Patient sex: M
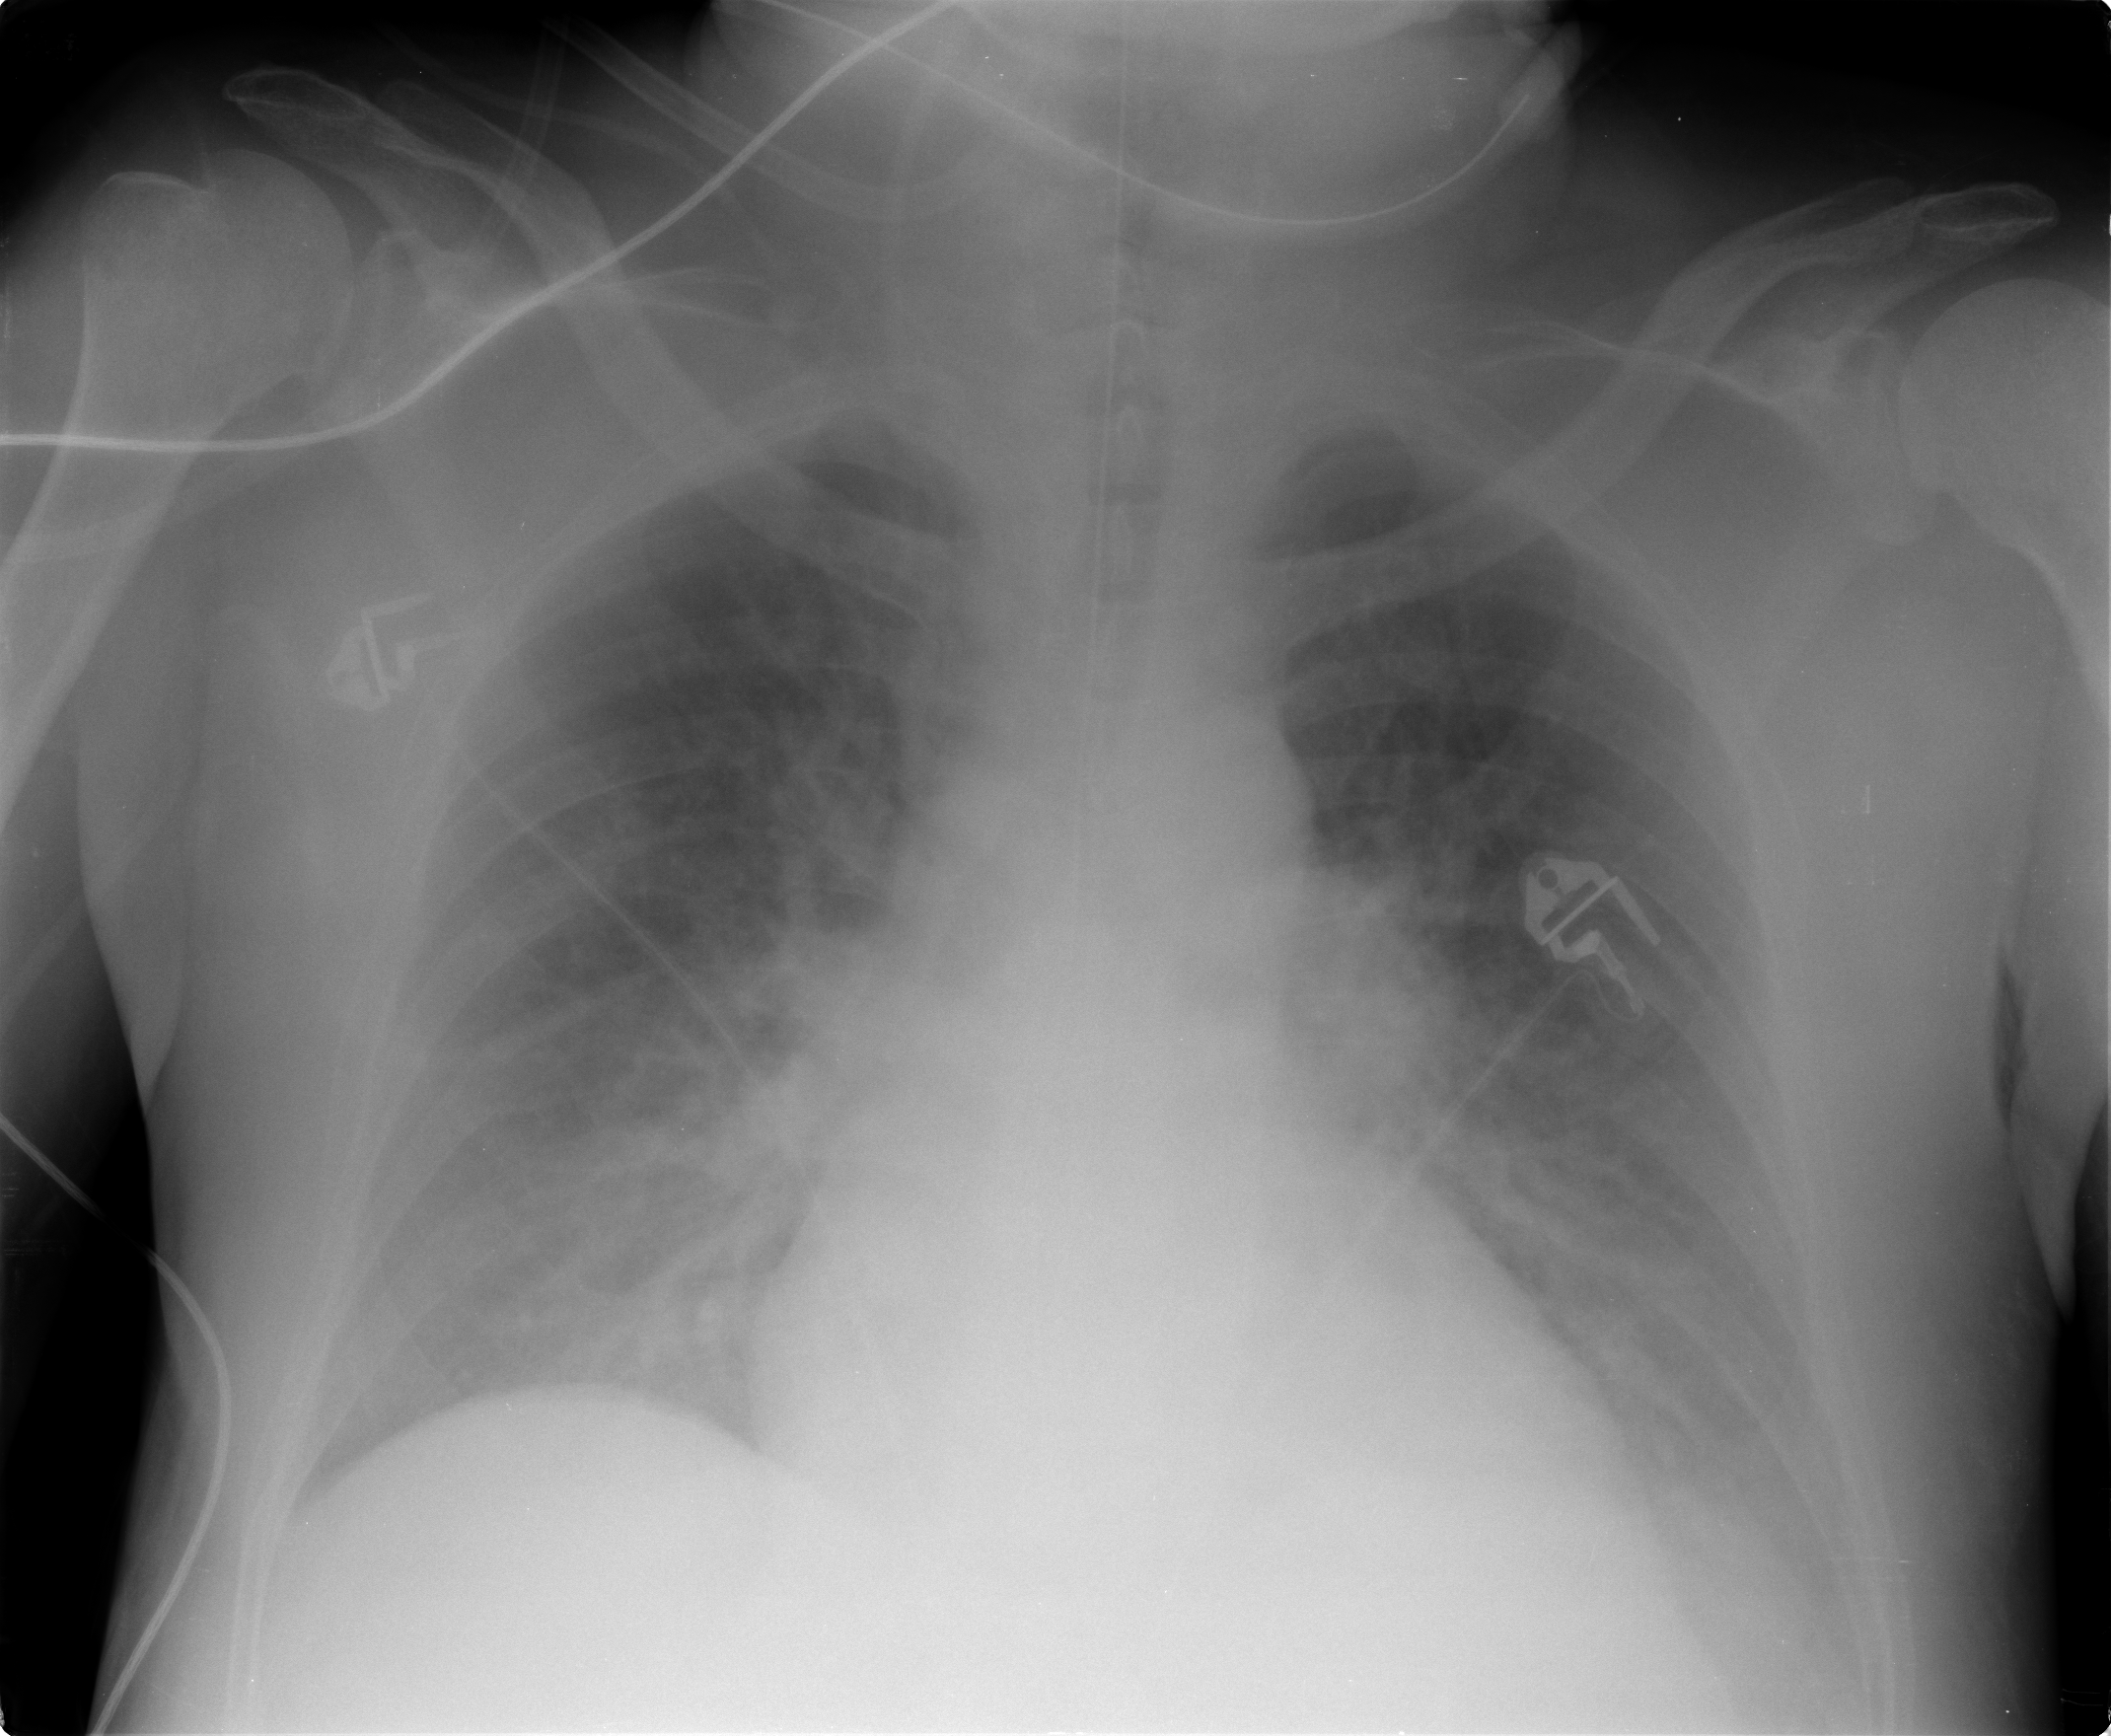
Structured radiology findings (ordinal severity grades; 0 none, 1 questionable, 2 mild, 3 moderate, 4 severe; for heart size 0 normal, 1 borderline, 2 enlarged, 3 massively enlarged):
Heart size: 1
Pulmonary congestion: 2
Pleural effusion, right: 1
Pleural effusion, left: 2
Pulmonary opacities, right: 2
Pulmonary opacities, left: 0
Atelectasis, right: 2
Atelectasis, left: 2